Field crop: maize
Growth stage: 1
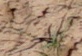
Species: lolium